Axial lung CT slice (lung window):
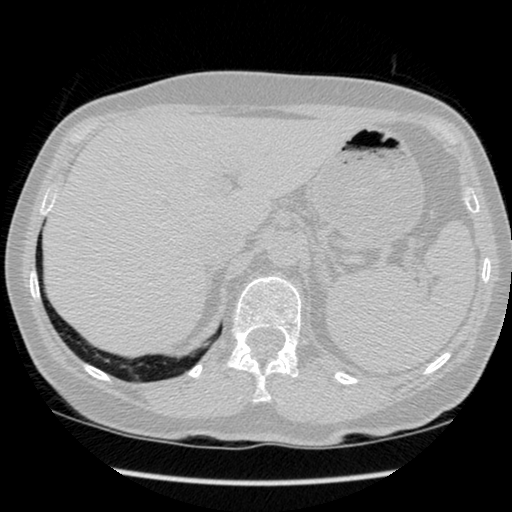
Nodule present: no